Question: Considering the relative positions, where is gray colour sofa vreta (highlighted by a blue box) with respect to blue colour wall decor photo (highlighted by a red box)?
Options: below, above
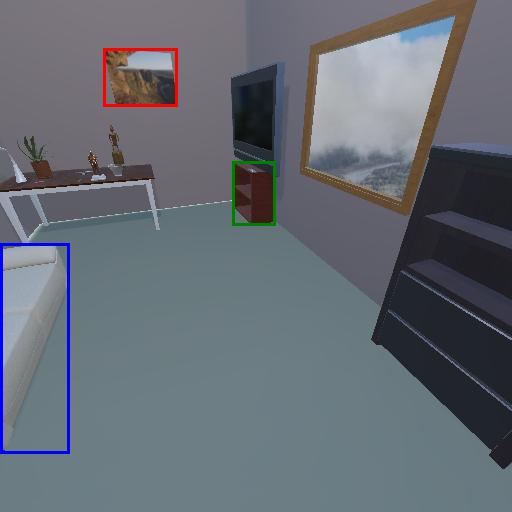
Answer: below